Aerial crown-view tile of a tropical tree (Barro Colorado Island, Panama), acquired 20250915:
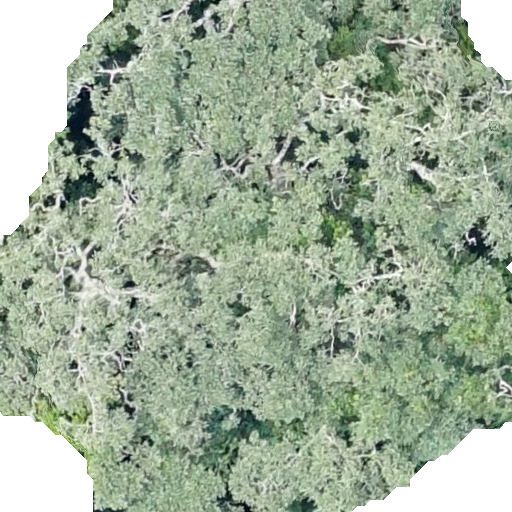
Species: Ficus insipida
GBIF accepted scientific name: Ficus insipida
Crown area: 424.326 m²